Field crop: tomato
Growth stage: 1
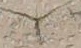
Species: cyperus